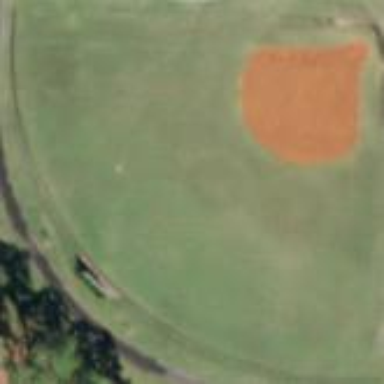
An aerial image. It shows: Softball pitch for leisure land activities.